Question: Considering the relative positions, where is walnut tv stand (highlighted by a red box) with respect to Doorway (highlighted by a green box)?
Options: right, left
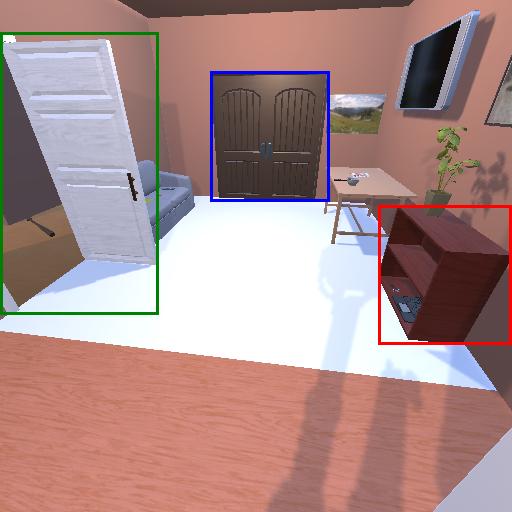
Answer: right